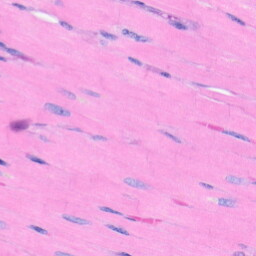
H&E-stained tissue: Heart